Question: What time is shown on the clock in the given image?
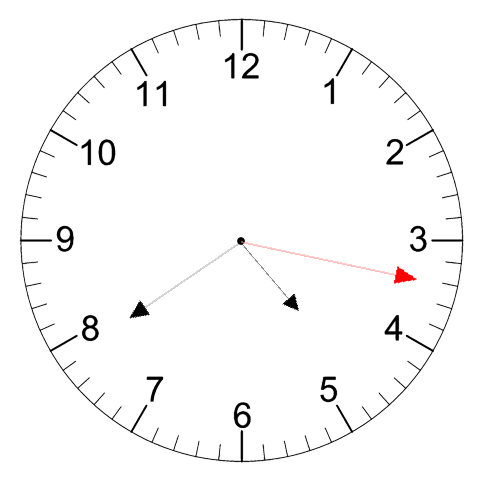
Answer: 04:39:17